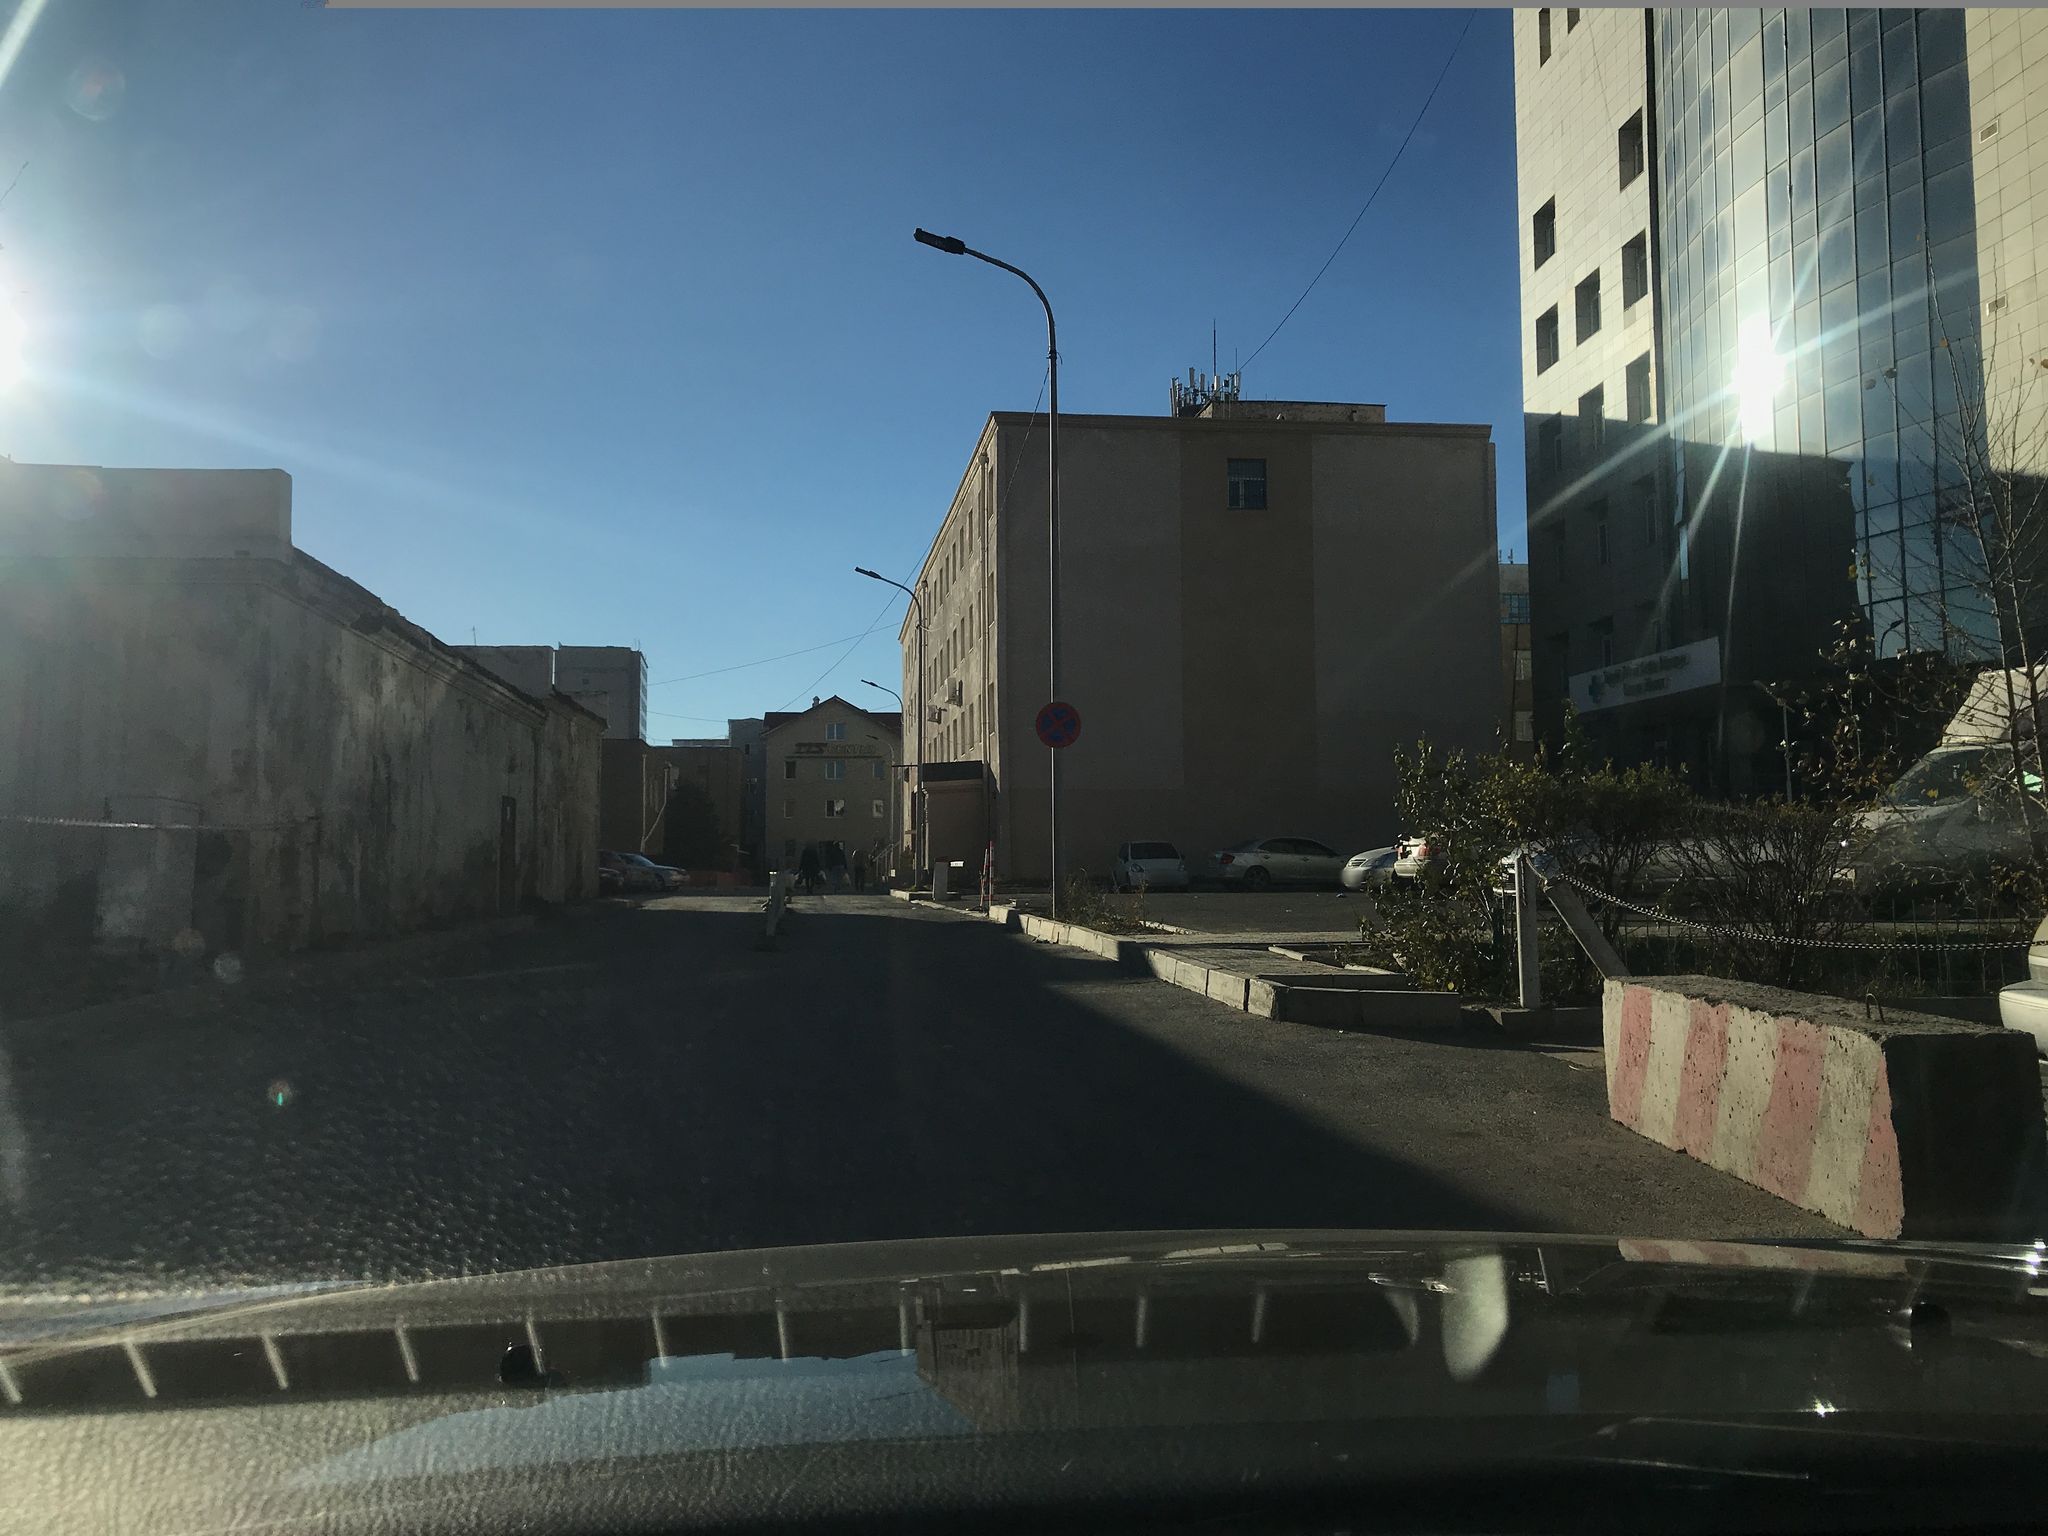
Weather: clear
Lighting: day
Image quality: good
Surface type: driving surface
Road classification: unclassified
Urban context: urban centre
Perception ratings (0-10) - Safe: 1.05, Lively: 2.74, Beautiful: 1.95, Boring: 4.37, Depressing: 8.8, Wealthy: 2.9